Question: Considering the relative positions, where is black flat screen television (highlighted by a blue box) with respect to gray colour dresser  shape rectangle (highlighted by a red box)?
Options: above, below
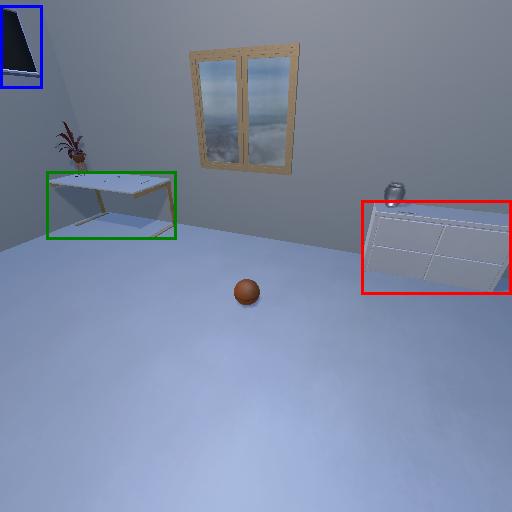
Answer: above